Interaction volume radius: 10 \u00c5
Interaction volume height: 20 \u00c5
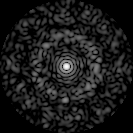
Disorder parameter: 0.8594